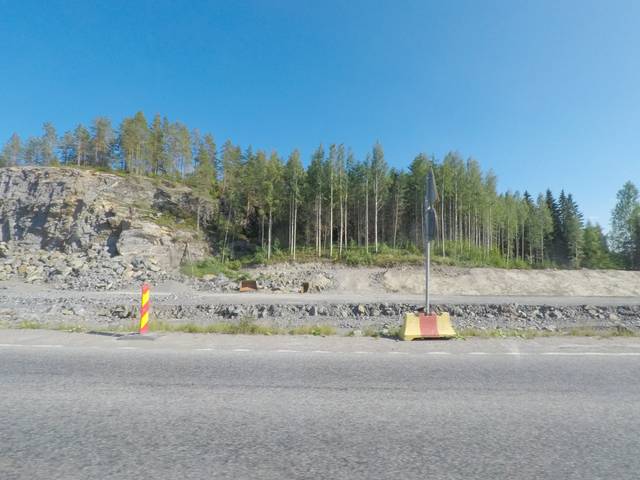
Region: Finland
Coordinates: 61.701, 27.318